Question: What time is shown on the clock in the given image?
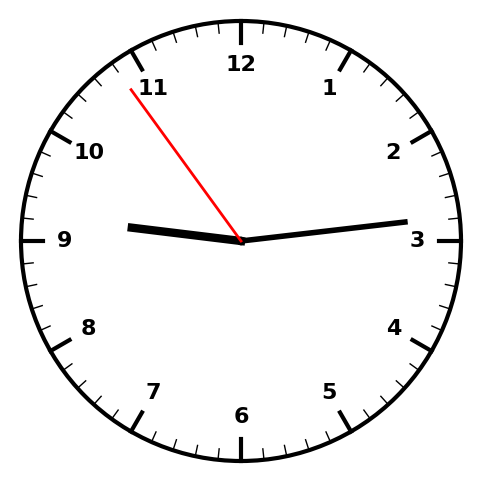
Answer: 09:13:54